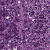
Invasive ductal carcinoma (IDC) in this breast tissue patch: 1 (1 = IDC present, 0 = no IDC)